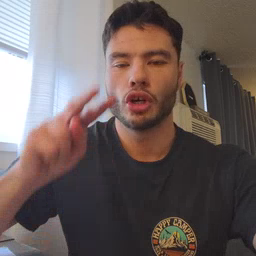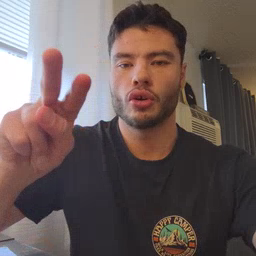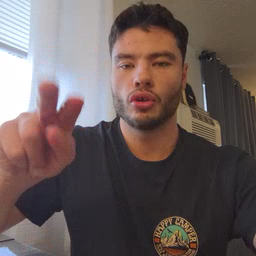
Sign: look